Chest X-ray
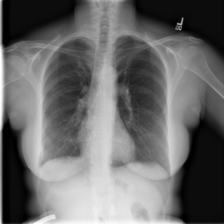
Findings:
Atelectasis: negative
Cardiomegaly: negative
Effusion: negative
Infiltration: negative
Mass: negative
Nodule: negative
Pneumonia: negative
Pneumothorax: negative
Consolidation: negative
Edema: negative
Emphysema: negative
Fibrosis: negative
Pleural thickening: negative
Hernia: negative